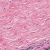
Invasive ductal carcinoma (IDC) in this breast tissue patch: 0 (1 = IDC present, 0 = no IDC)